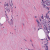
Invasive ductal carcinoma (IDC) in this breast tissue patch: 1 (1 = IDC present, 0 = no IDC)